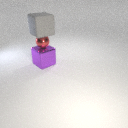
small red metal sphere below large gray rubber cube